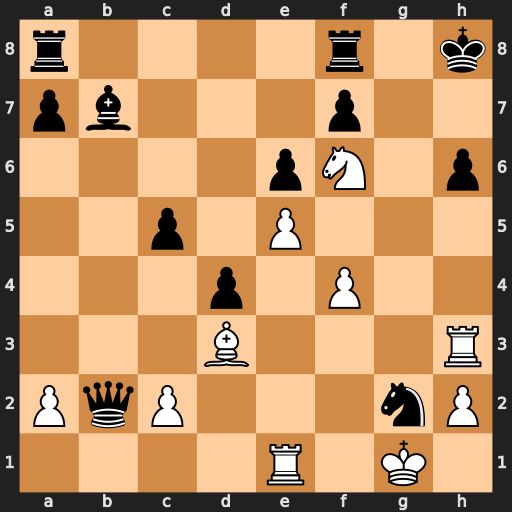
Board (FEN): r4r1k/pb3p2/4pN1p/2p1P3/3p1P2/3B3R/PqP3nP/4R1K1
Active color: w
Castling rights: -
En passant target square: -
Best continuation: Rxh6+ Kg7 Rh7#